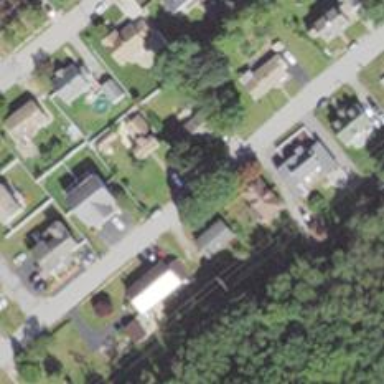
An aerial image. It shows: Residential driveway serving as service road.